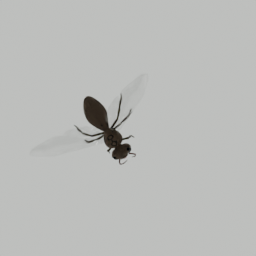
Label: animals